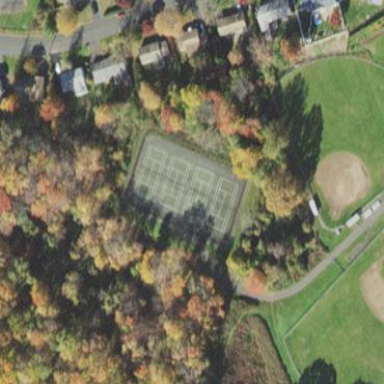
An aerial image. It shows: Tennis court on the leisure land pitch.